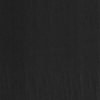
Label: not_dusty